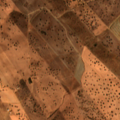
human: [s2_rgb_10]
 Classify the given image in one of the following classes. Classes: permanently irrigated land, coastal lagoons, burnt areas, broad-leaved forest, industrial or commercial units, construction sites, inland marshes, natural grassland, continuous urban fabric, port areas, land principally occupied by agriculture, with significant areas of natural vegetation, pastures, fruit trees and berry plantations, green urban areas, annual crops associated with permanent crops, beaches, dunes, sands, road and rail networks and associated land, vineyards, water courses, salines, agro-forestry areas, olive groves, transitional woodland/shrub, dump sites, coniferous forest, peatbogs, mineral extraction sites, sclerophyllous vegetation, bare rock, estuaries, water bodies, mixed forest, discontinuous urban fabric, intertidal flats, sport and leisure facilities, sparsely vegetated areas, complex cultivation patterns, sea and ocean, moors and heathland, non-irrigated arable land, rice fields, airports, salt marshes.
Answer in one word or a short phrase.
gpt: non-irrigated arable land, agro-forestry areas, transitional woodland/shrub